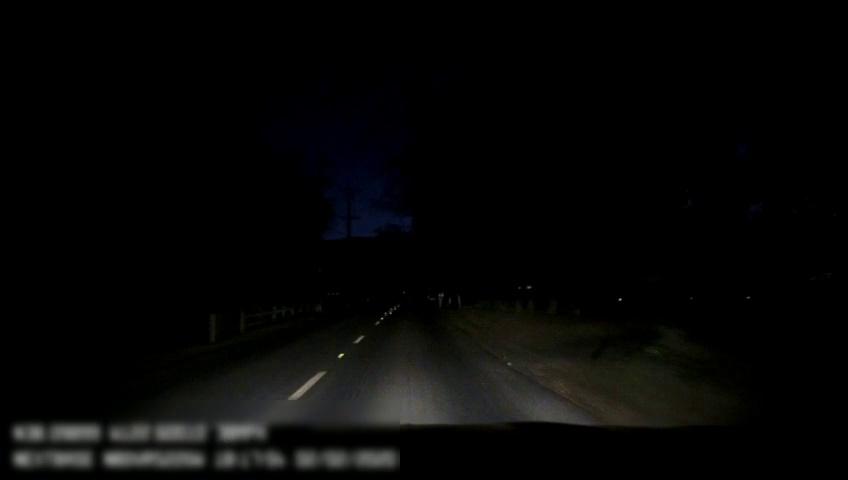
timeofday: Night
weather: Other
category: Drivable Space
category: Lanes | Opposite Lane
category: Lanes | Current Lane